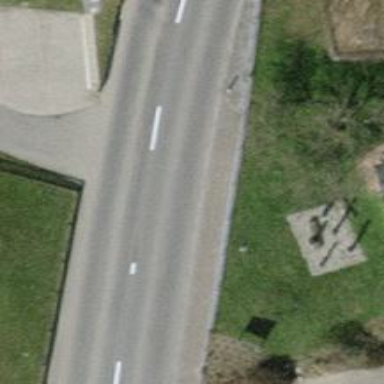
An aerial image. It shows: Tertiary road with concrete surface.